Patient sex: F
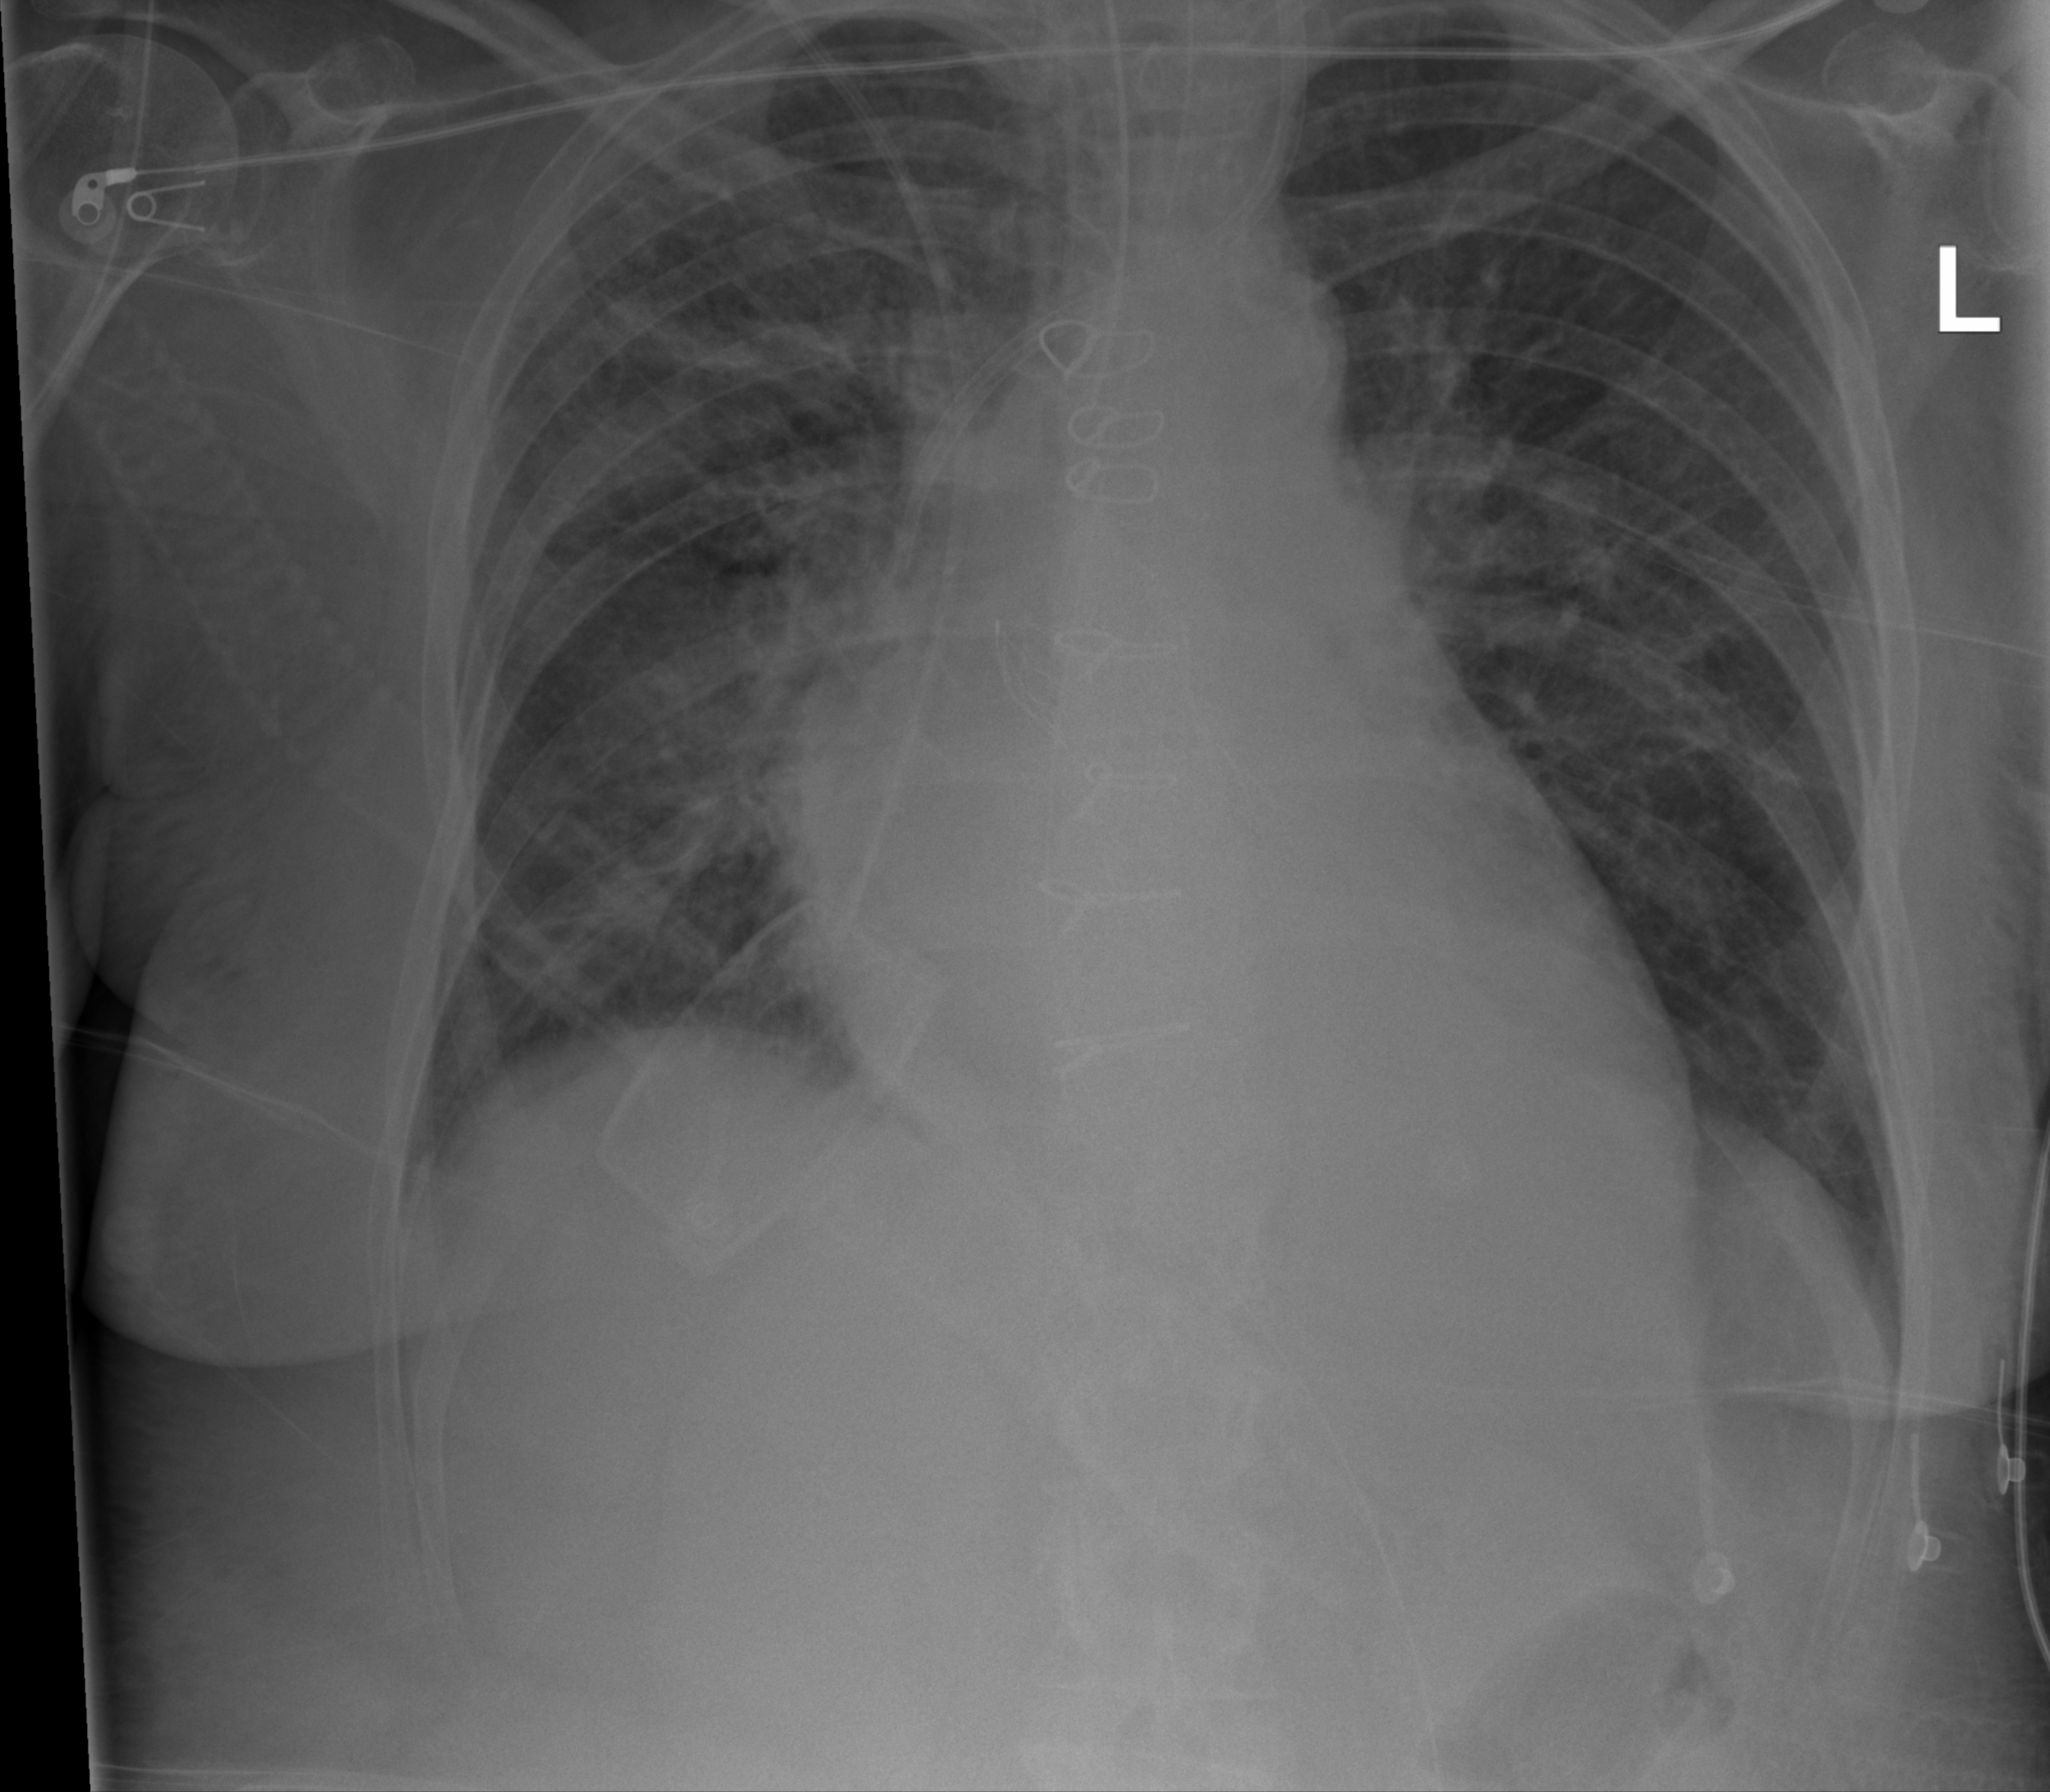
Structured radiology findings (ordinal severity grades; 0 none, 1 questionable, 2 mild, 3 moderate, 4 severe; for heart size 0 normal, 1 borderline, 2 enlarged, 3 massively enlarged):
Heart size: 1
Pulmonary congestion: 2
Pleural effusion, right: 0
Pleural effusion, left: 2
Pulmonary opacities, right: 2
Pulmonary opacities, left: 0
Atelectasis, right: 2
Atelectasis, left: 0